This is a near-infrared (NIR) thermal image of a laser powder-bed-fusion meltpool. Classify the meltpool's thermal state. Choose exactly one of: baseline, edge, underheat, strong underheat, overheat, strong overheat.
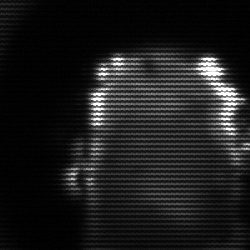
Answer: baseline